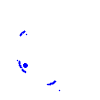
Particle: pion